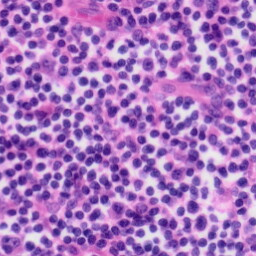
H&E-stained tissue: Tonsil